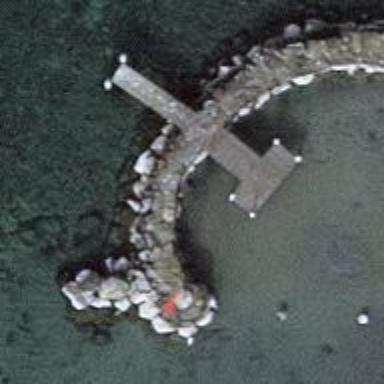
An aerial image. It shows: Man-made pier.